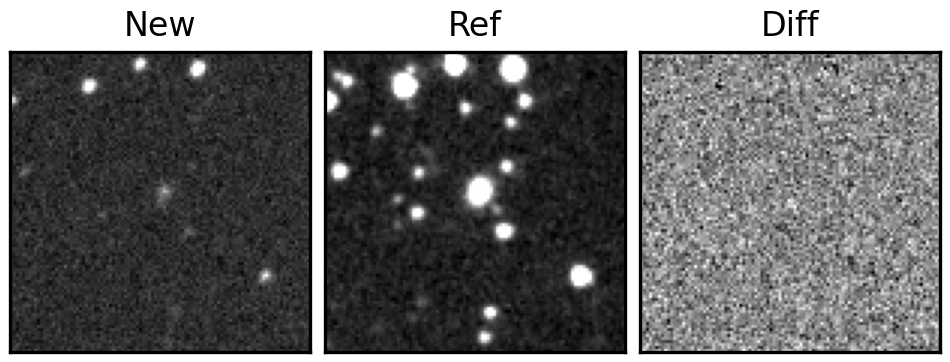
Label: real